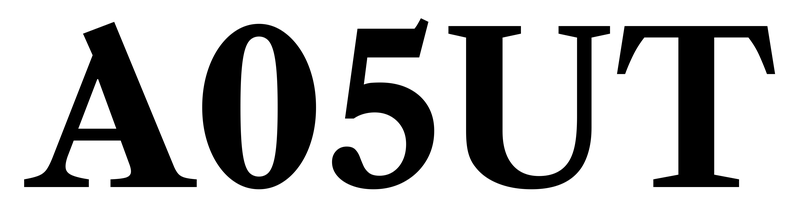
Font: LibreCaslonText_Bold